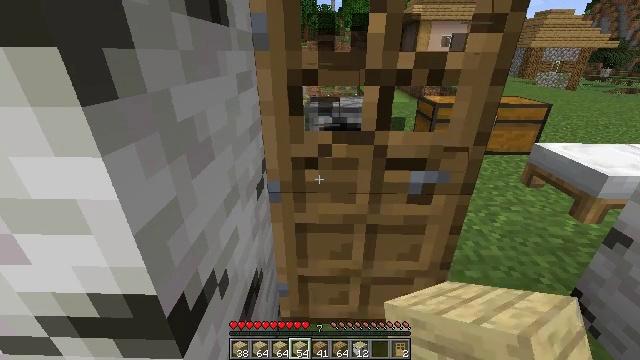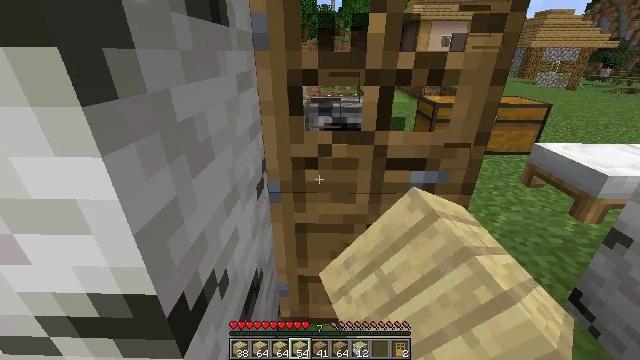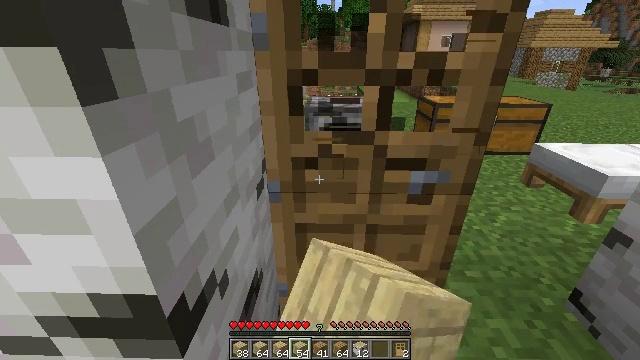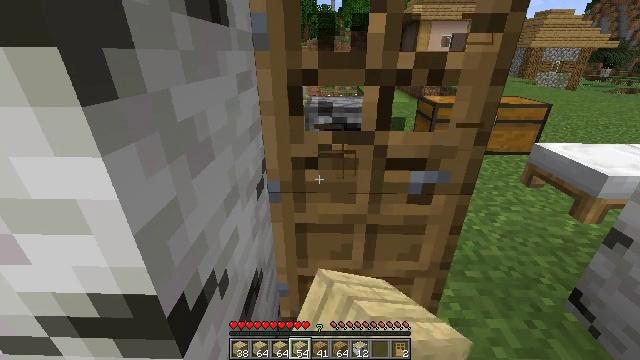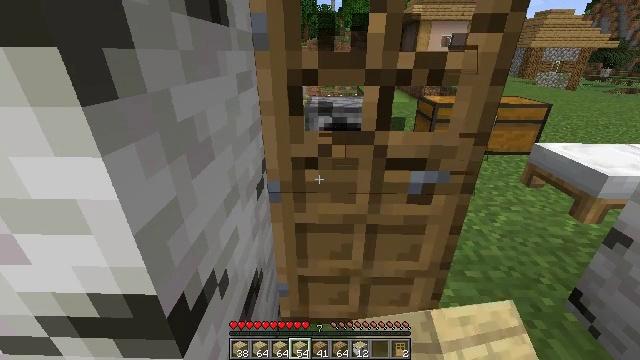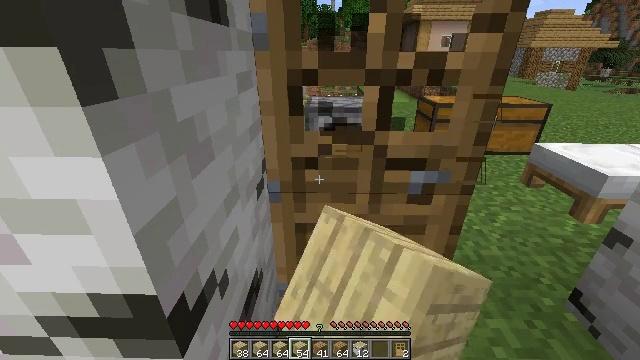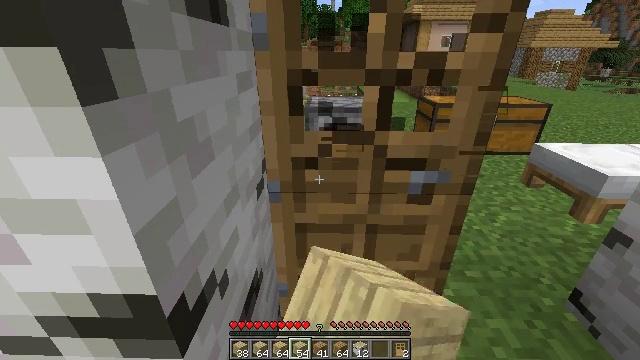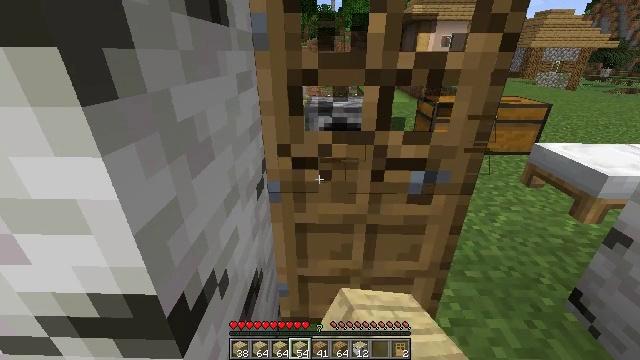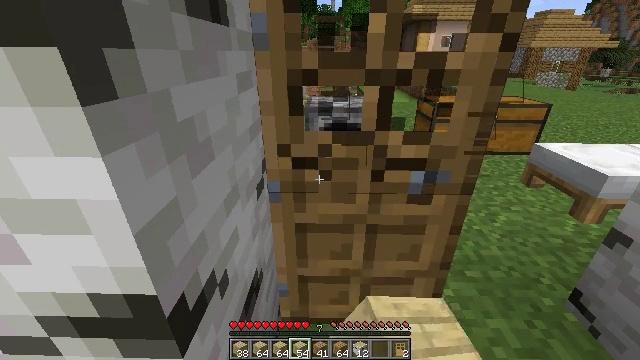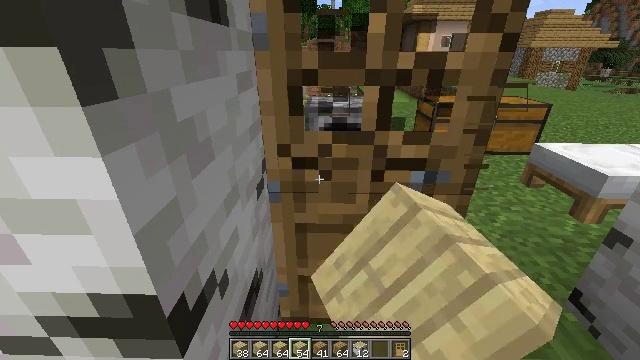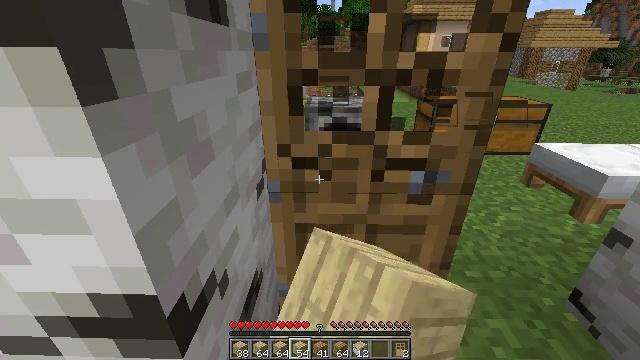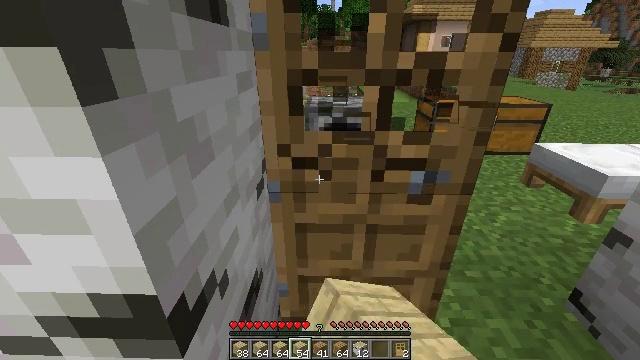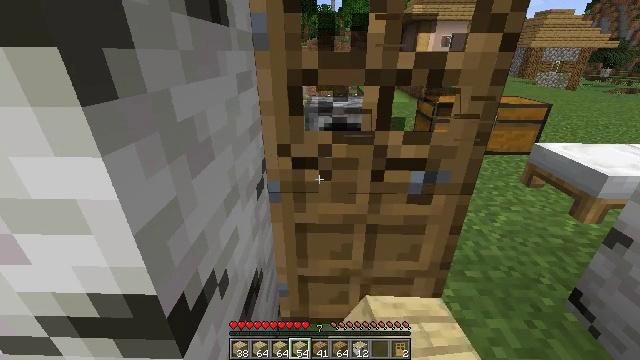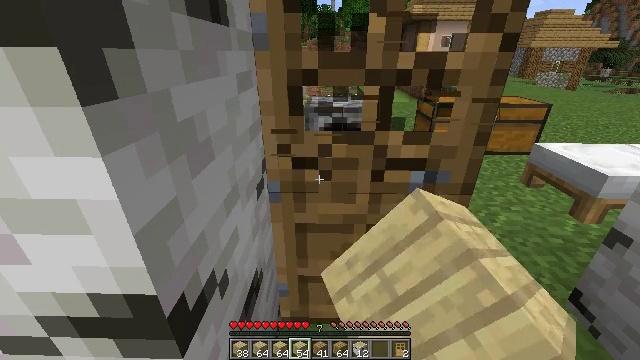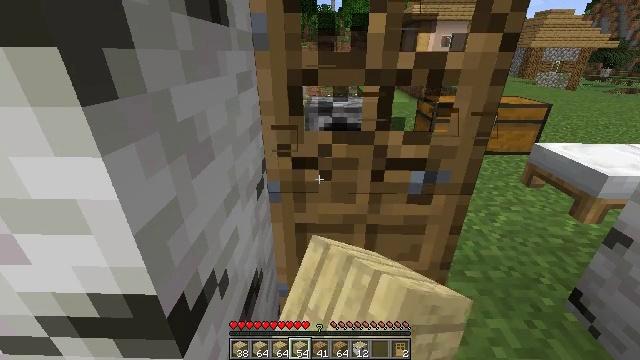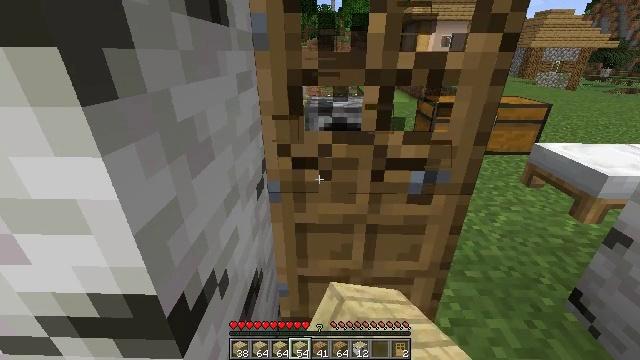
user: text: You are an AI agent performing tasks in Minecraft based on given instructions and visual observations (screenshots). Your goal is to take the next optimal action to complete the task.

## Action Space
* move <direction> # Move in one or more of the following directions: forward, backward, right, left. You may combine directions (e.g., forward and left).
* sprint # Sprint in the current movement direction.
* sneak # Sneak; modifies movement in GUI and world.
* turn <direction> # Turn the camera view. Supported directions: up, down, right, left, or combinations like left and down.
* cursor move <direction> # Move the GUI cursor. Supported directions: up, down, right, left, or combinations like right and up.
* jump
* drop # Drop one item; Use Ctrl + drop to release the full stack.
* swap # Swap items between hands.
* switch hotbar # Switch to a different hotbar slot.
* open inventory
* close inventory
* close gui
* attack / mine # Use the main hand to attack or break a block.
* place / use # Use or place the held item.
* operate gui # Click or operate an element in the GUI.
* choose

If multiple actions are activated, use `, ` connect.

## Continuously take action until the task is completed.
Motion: motion action
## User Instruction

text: Collect the oak door by breaking it.
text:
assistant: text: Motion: attack / mine
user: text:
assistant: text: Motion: attack / mine
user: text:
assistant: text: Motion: attack / mine
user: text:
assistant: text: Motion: attack / mine
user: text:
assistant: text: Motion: attack / mine
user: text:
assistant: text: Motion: attack / mine
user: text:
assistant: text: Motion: attack / mine
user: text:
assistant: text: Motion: attack / mine
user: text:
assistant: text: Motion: attack / mine
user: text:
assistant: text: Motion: attack / mine
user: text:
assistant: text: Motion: attack / mine
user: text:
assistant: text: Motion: attack / mine
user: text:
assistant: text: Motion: attack / mine
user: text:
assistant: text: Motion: attack / mine
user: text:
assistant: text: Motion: attack / mine
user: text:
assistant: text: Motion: attack / mine
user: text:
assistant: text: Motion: attack / mine
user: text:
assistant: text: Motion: attack / mine
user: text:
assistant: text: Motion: attack / mine
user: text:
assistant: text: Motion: attack / mine
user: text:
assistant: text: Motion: attack / mine
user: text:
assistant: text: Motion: attack / mine
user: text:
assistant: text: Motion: attack / mine
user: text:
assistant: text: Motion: attack / mine
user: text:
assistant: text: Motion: attack / mine
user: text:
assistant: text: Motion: attack / mine
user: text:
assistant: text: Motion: attack / mine
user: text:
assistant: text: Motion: attack / mine
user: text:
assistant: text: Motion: attack / mine
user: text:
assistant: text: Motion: attack / mine